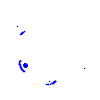
Particle: pion